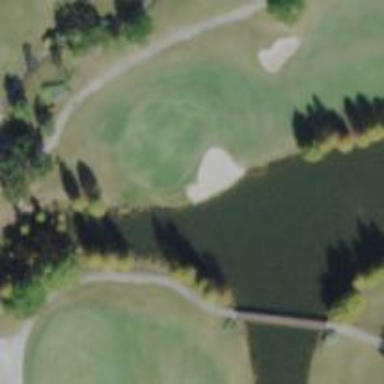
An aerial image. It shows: Golf hole.